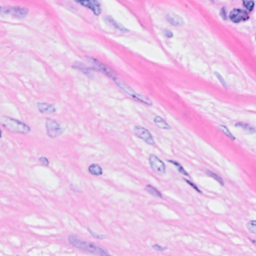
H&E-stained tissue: Breast